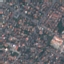
Land use / land cover class: Residential